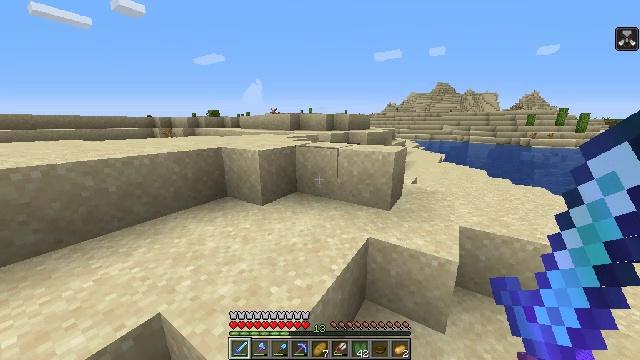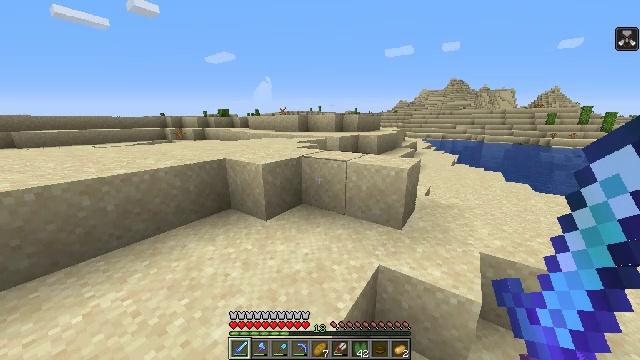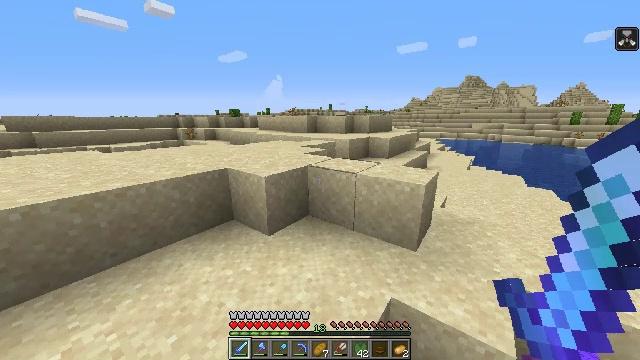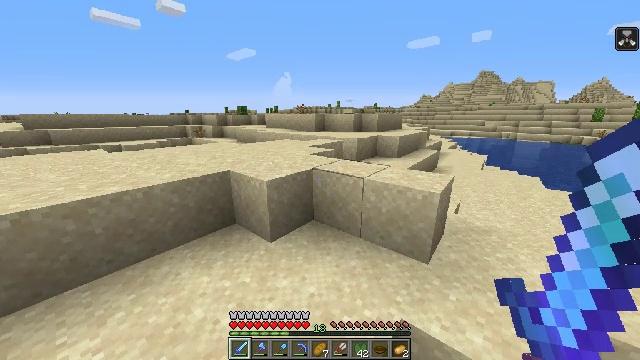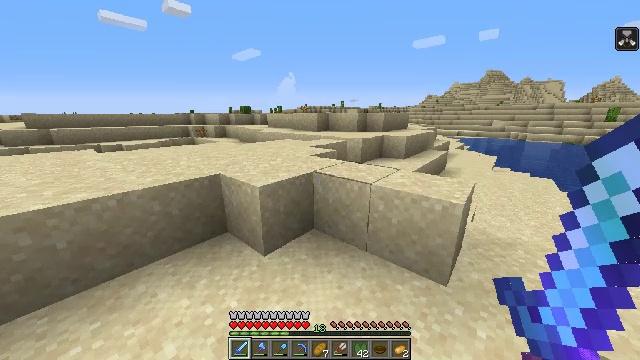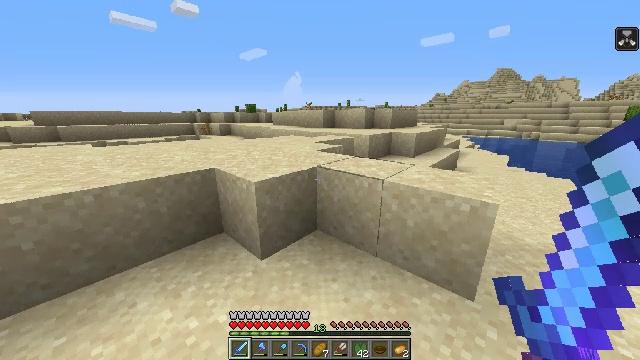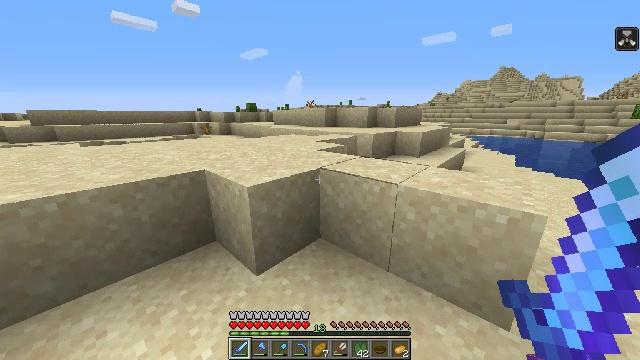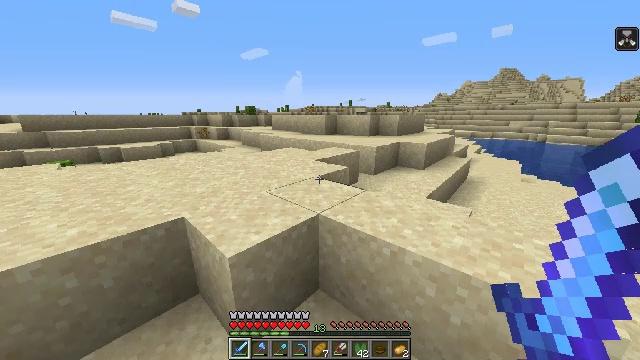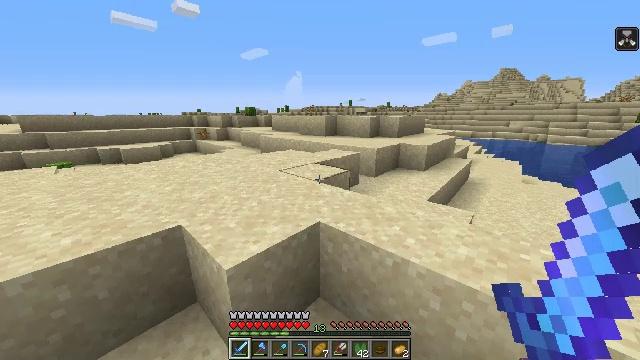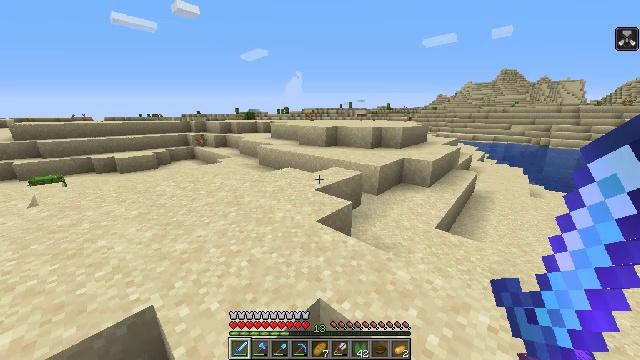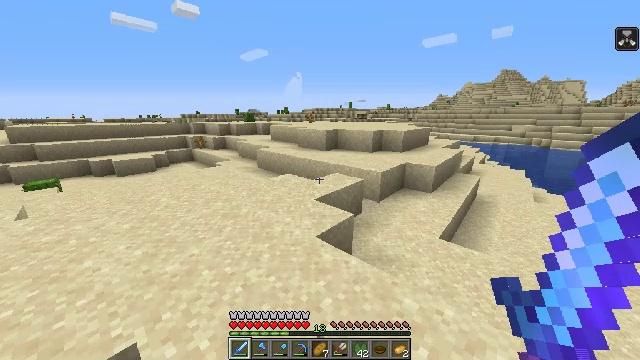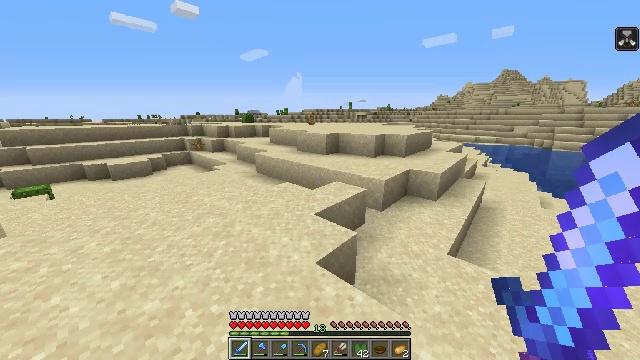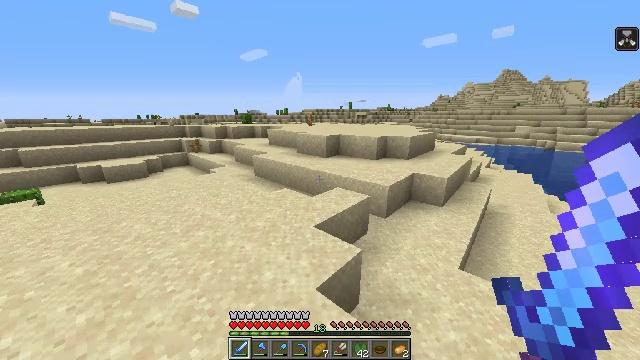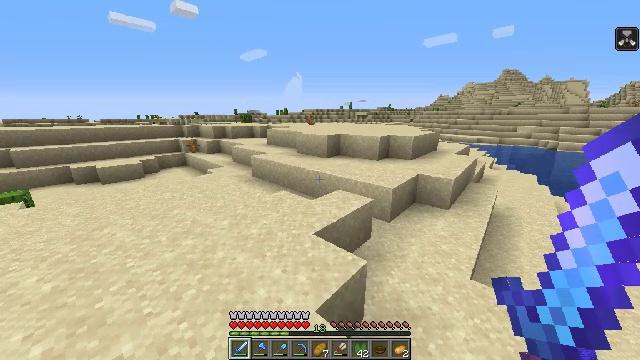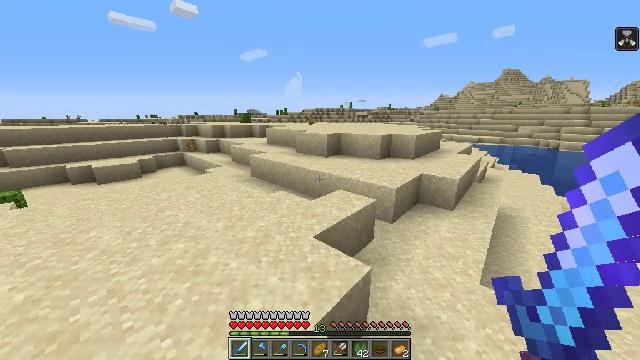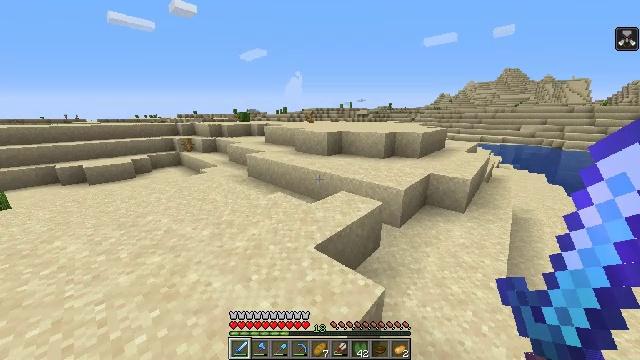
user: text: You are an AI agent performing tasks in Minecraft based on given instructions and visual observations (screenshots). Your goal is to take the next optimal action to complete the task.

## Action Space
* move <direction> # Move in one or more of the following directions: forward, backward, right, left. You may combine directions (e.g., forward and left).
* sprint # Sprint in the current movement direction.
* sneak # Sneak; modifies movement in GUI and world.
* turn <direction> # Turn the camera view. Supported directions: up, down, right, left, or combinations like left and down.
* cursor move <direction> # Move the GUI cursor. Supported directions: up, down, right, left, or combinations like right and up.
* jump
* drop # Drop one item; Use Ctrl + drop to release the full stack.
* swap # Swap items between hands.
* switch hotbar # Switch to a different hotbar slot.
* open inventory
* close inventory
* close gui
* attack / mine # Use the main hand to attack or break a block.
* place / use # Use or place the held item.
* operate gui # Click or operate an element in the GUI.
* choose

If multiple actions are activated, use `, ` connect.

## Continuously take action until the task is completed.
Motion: motion action
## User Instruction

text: Remove a bowl from the inventory.
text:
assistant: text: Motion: move forward, turn left, jump
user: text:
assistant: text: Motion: move forward, turn left, jump
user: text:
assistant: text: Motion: move forward and move left, turn left, jump
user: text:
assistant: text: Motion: move forward and move left, turn left
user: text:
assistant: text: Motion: move forward and move left, turn left
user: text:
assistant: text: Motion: move forward and move left, jump
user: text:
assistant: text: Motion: move forward, jump
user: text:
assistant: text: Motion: move forward, jump
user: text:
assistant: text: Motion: move forward, jump
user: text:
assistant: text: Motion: move forward, jump
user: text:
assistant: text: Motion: move forward, jump
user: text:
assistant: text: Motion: move forward, jump
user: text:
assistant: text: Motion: move forward, jump
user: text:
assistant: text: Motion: move forward, jump
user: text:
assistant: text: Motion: move forward, jump
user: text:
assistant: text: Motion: move forward, jump
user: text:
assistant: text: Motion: move forward, jump
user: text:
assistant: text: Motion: move forward, jump
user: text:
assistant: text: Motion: move forward and move right, jump
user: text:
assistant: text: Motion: move forward and move right, jump
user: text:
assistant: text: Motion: move forward and move right, turn right, jump
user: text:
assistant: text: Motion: move forward and move right, turn right and down, jump
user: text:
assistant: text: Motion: move forward and move right, jump
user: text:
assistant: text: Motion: move forward and move right, turn left, jump
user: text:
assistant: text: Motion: move forward and move right, turn left, jump
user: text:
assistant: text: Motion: move forward, jump
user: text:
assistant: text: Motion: move forward, jump
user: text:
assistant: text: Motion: move forward, jump
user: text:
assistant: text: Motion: move forward, turn left, jump
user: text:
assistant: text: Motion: move forward and move left, turn left, jump